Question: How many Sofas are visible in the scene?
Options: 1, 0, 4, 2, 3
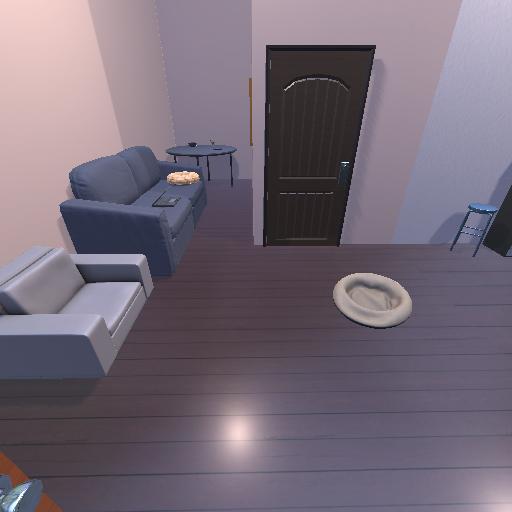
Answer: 1